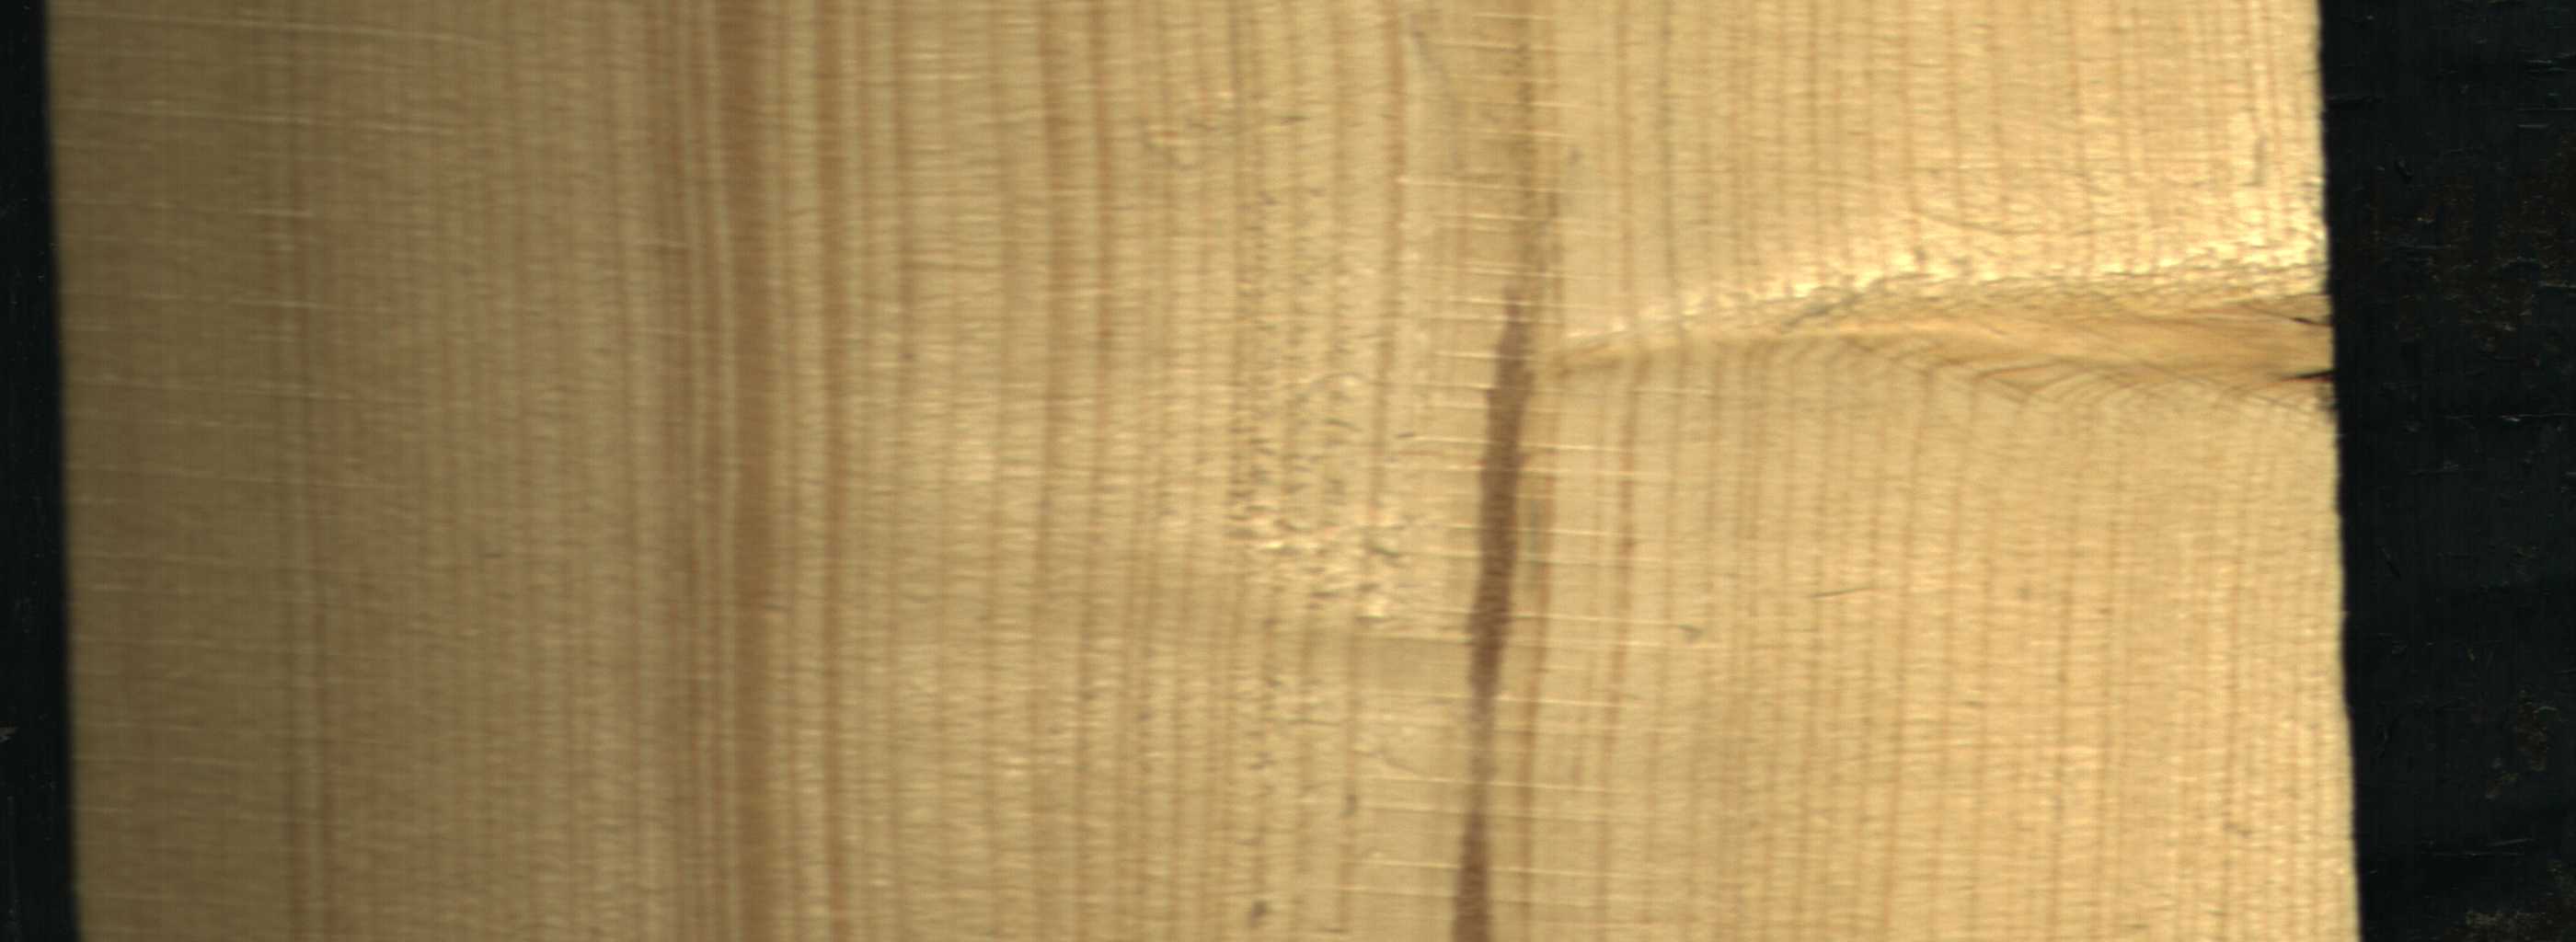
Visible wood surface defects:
Marrow
Live_Knot